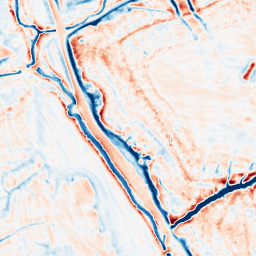
Category: edge_preserving
Decomposition family: guided
Decomposition parameters: radius: 4
eps: 1
Upsampling method: bilinear
Upsampling parameters: scale: 2
Upsampling scale: 2